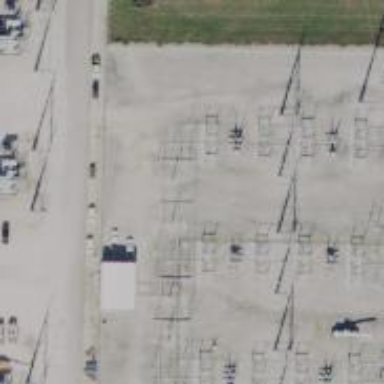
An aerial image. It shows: Switch for power supply.